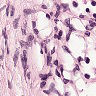
Metastatic tissue present: no